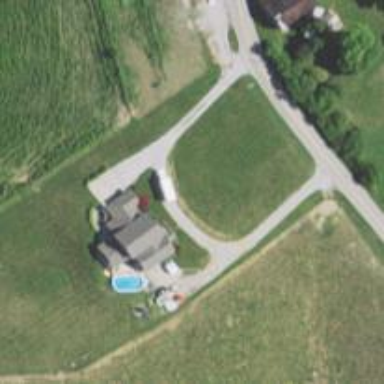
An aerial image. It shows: Driveway.